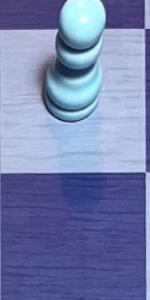
Label: Empty